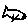
Label: fish